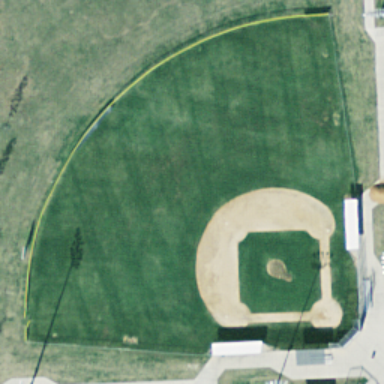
This is a baseball diamond .